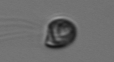
Label: flagellate_morphotype1